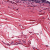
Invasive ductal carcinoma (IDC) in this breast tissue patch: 0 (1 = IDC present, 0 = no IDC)